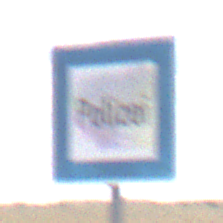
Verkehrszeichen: Polizei
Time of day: Midday
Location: Outdoor (Nature)
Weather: PartlyCloudy
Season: NotSpecified
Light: Natural